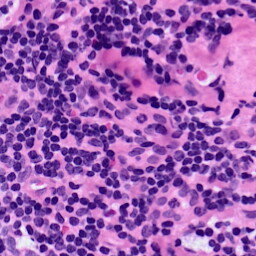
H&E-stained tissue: LymphNode